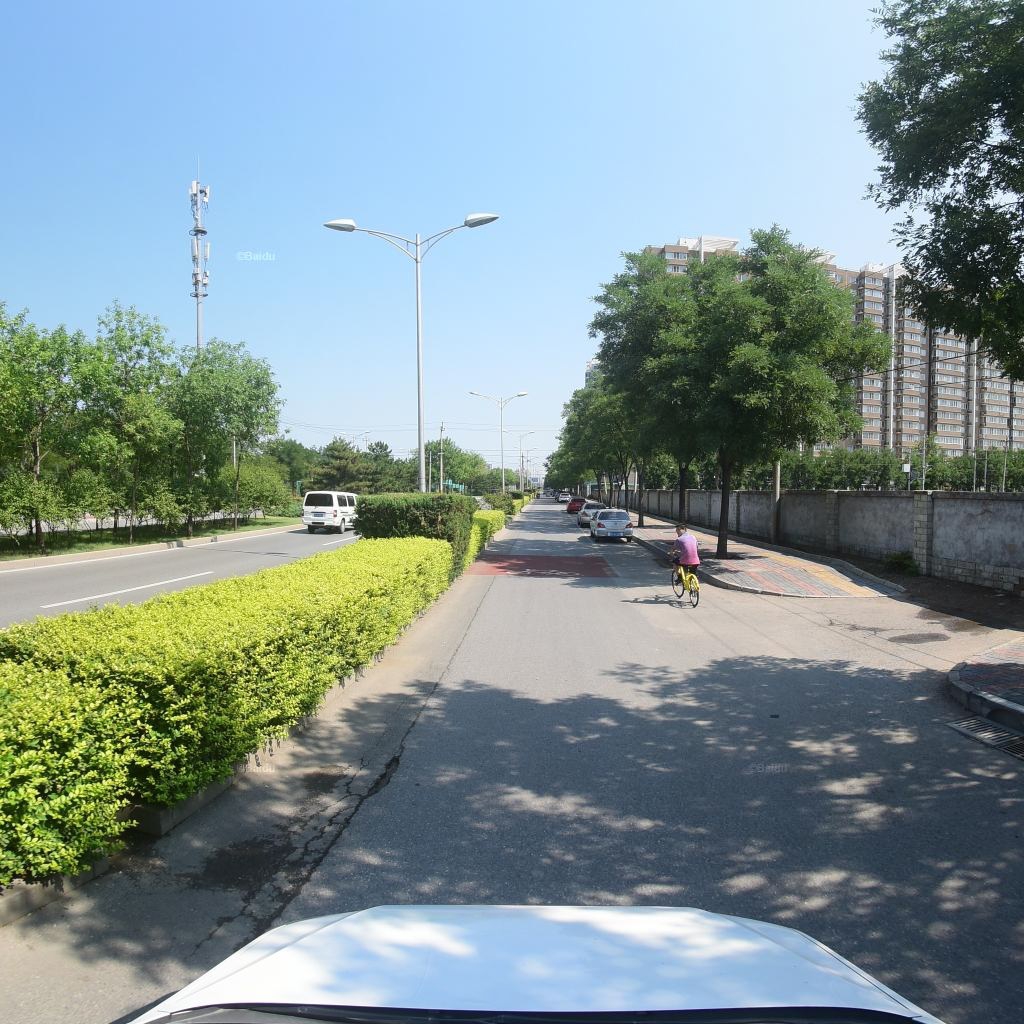
Region: Fengtai
Road damage annotations: longitudinal crack, pothole